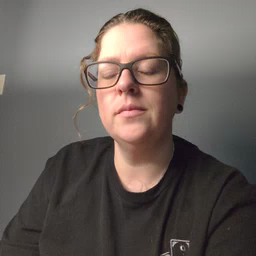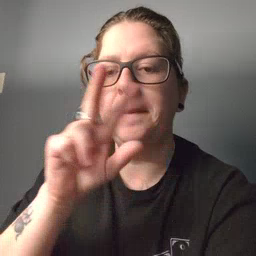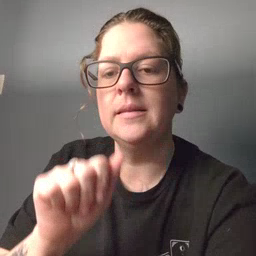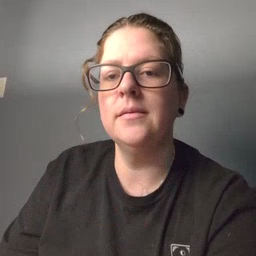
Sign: pizza